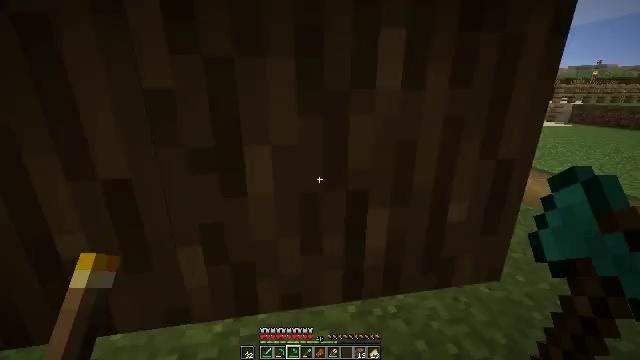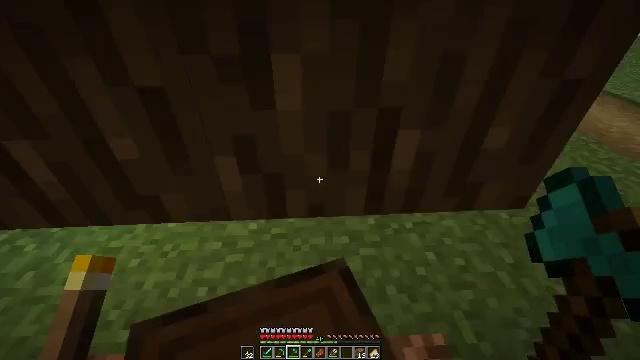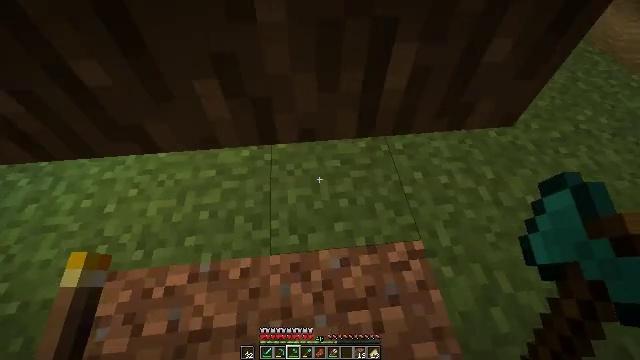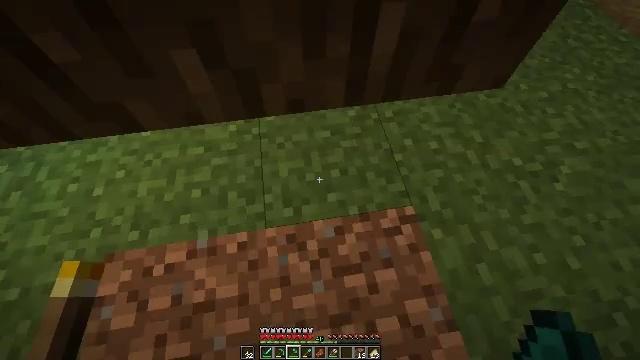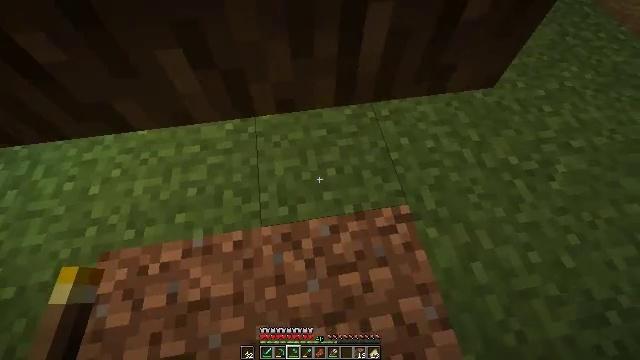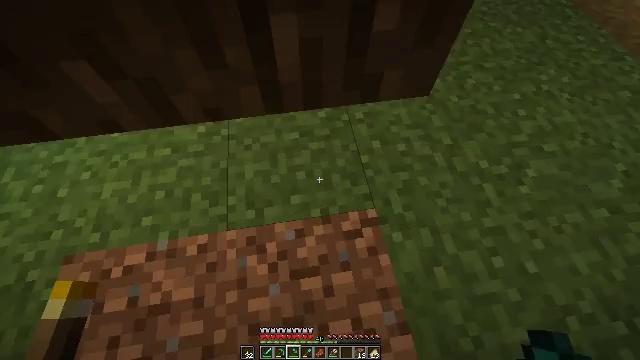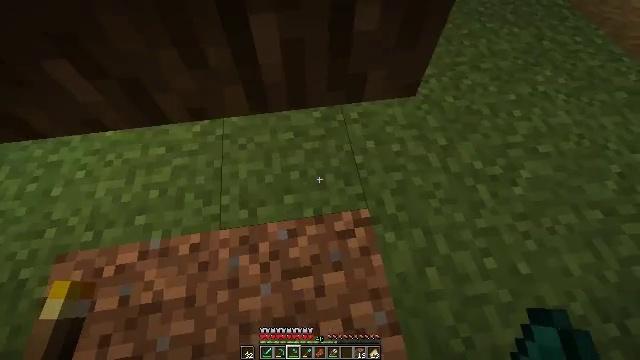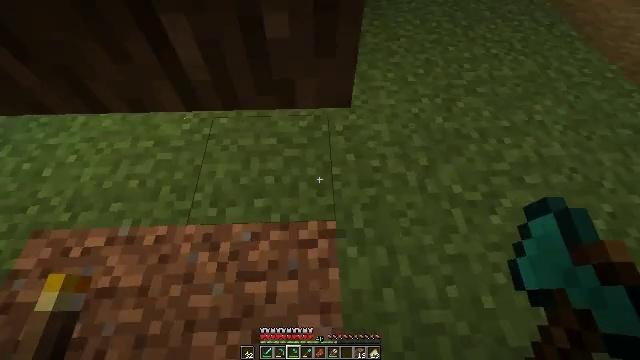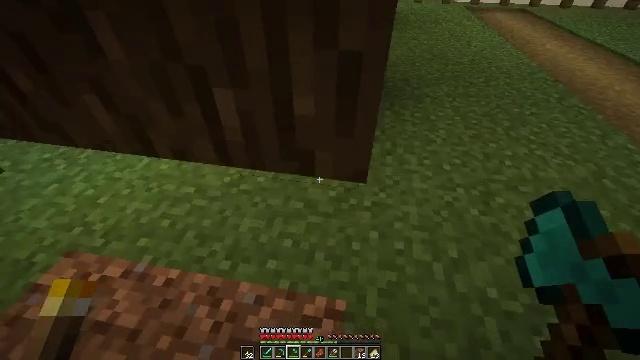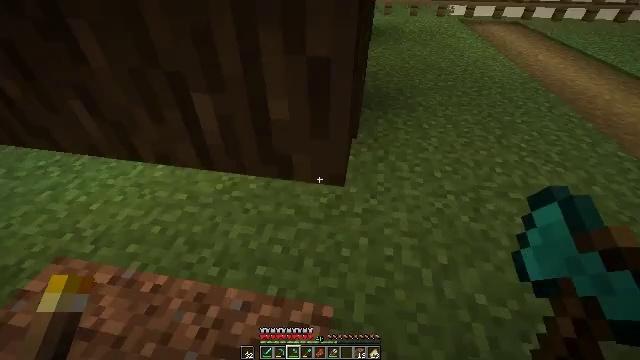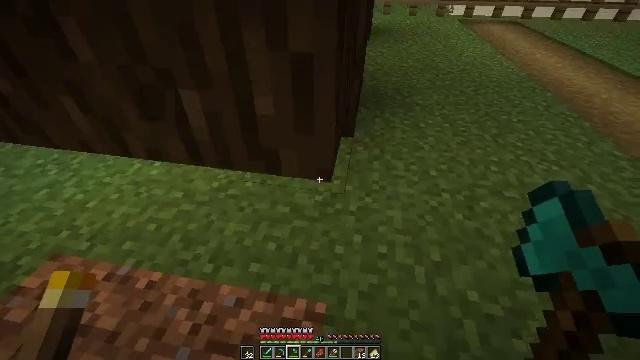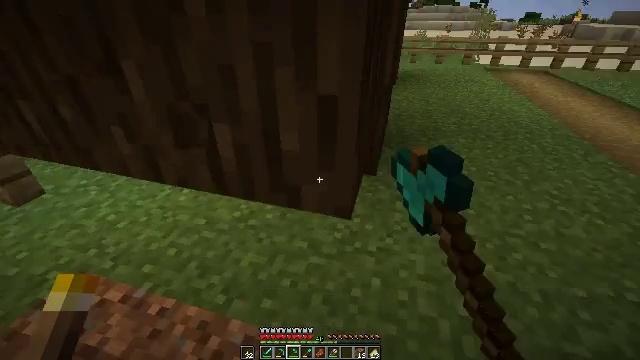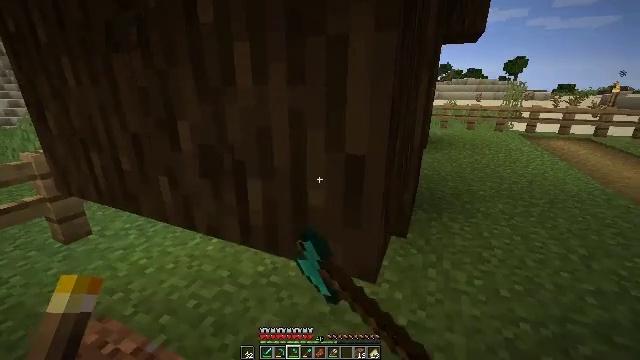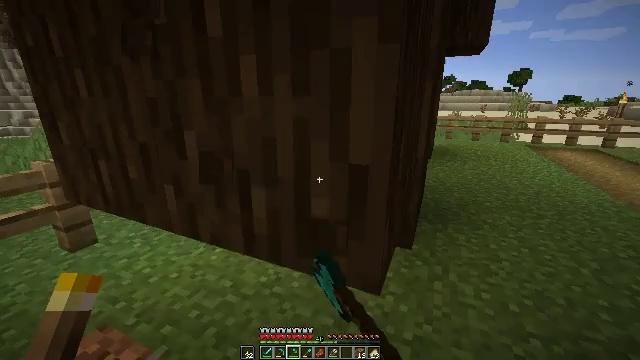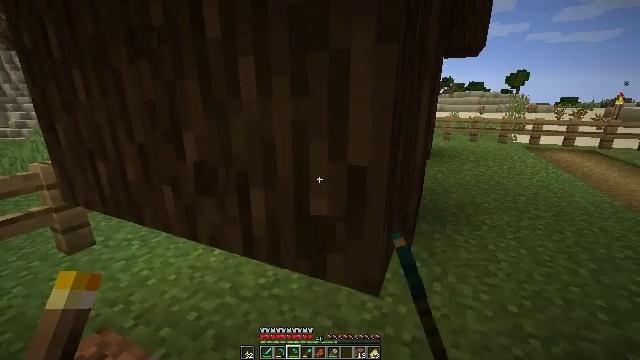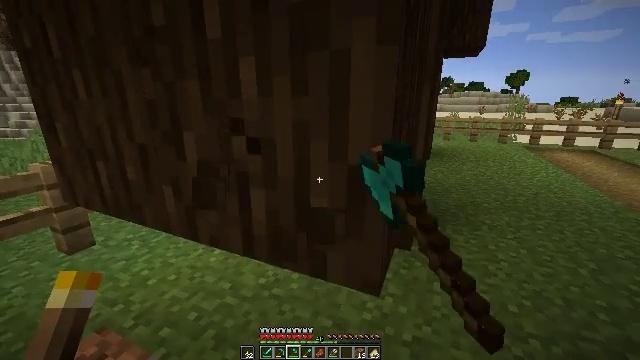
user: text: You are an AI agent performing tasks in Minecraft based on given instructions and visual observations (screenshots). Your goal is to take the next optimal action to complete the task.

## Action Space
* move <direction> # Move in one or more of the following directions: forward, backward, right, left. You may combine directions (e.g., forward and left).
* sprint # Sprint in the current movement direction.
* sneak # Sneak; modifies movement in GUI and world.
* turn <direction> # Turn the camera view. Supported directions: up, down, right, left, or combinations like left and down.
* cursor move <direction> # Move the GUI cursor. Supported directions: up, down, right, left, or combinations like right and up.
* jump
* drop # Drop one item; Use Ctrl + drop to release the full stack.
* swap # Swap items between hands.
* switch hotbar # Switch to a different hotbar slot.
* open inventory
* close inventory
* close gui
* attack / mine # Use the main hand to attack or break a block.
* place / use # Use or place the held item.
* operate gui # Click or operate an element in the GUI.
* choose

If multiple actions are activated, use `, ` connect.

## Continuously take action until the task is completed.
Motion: motion action
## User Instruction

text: Gather dark oak log for crafting.
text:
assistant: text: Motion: turn left and down
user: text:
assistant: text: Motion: turn right and down
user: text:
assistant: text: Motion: turn right and down
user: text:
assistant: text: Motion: move right
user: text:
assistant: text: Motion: move right
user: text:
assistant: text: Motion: move right
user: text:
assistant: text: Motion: move right, turn left and up
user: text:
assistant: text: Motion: turn left and up
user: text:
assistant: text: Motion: turn up
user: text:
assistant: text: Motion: attack / mine
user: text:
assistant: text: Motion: turn left and up, attack / mine
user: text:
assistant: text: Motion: turn left and up, attack / mine
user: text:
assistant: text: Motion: turn left and up, attack / mine
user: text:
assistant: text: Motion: attack / mine
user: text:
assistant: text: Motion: attack / mine
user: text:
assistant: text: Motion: attack / mine
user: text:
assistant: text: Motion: attack / mine
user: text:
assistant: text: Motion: turn up, attack / mine
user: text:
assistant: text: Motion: turn right and up, attack / mine
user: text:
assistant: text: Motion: turn right and up, attack / mine
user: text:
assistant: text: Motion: move forward, turn left and up, attack / mine
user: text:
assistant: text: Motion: move forward, turn up, attack / mine
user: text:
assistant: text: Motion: move forward, turn right and up, attack / mine
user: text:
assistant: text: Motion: turn right and up, attack / mine
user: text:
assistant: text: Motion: turn right and up, attack / mine
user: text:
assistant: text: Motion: turn right and up, attack / mine
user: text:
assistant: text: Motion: turn right and up, attack / mine
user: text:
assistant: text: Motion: turn up, attack / mine
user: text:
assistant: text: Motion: turn right and up, attack / mine
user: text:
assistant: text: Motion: attack / mine